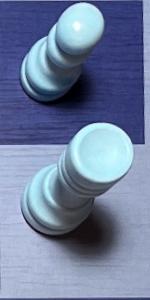
Label: Rook_White